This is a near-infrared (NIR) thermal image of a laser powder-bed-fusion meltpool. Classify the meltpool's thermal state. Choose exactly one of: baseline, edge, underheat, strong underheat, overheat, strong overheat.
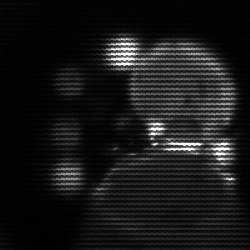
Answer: edge